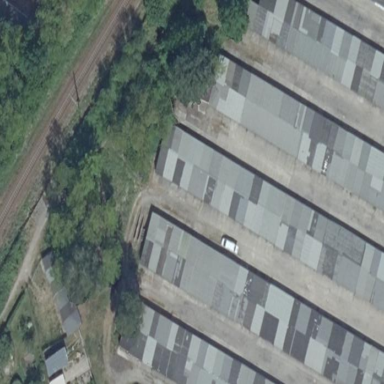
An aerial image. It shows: Group of garages.